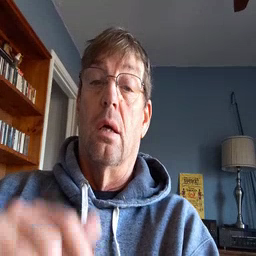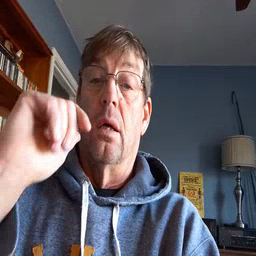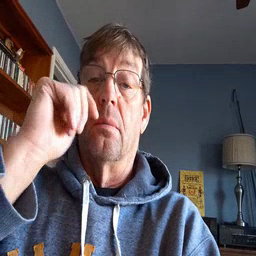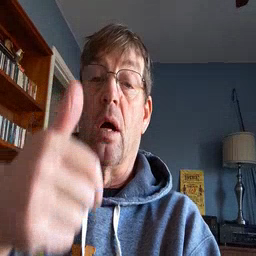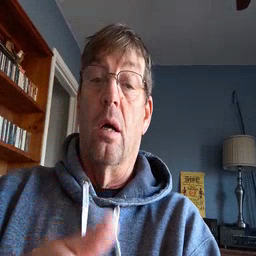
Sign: tomorrow